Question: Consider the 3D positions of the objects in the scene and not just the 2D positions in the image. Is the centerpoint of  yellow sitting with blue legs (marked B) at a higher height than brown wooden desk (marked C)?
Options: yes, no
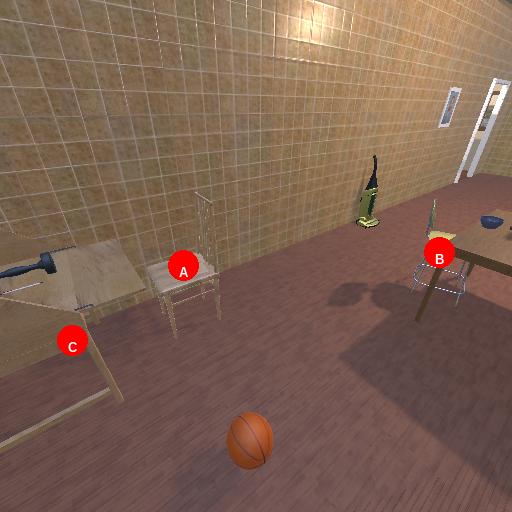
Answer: yes